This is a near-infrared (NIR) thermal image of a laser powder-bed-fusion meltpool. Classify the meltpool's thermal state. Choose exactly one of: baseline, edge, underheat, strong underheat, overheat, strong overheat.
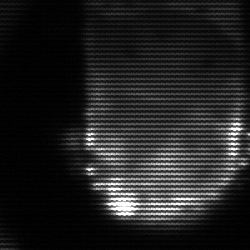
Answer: baseline